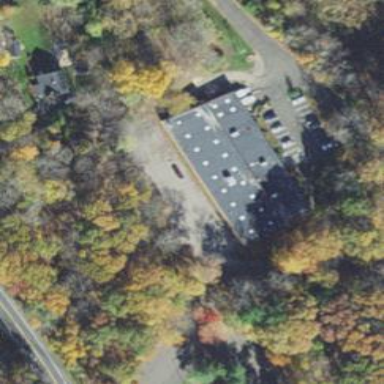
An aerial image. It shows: Part of building.